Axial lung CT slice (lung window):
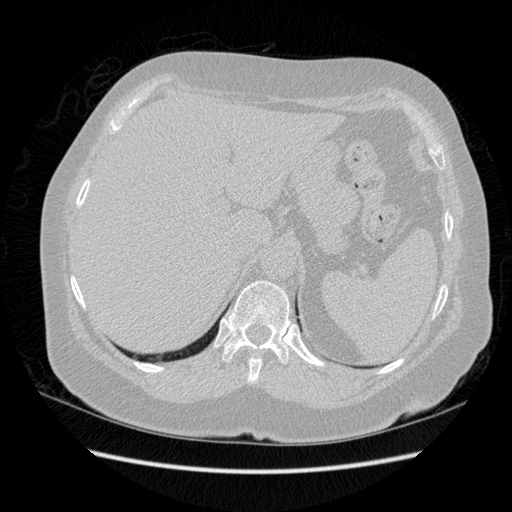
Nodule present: no